Question: I want to run the openFrameworks's examples following this tutorial (<URL>, but I have the following issue:
'openssl/opensslconf.h' file not found [
Anyone knows how to solve it?
Thanks!
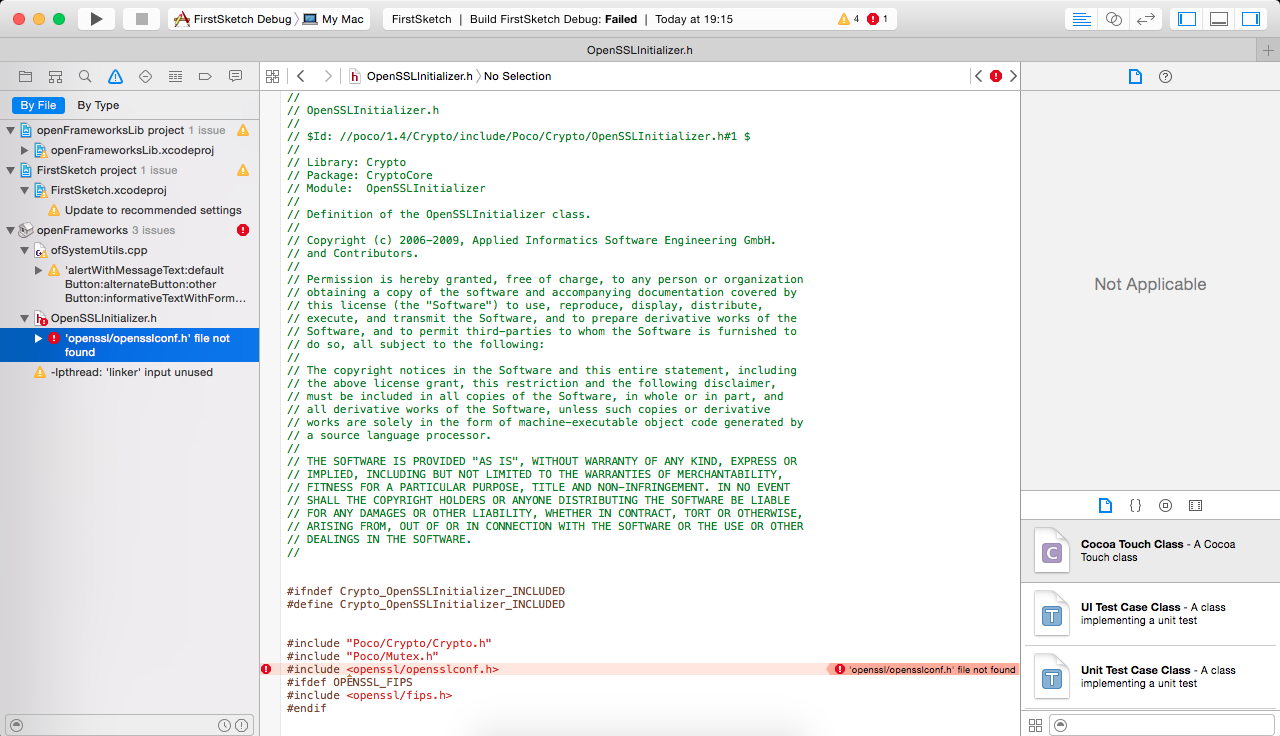
Answer: Coped from <URL>
> When building an OF 0.8.4 project with Xcode 7, you may see the
following error:> 'openssl/opensslconf.h' file not foundTo fix this, open the file 'CoreOF.xcconfig' in
'libs/openFrameworksCompiled/project/osx/' and add the following line
at the bottom:'''
USER_HEADER_SEARCH_PATHS = "$(OF_PATH)/libs/openssl/include"
'''
If you understand the .xcconfig format, a cleaner fix would be to
define a 'HEADER_OPENSSL' variable at the top of the file, and add it
to the 'OF_CORE_HEADERS' list. The above fix should work fine, though.